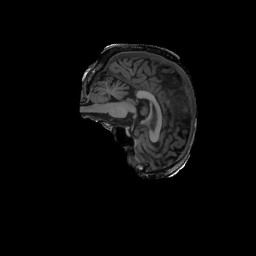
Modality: T1w
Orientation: sagittal
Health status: ill
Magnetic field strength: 3 T